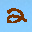
Label: 2